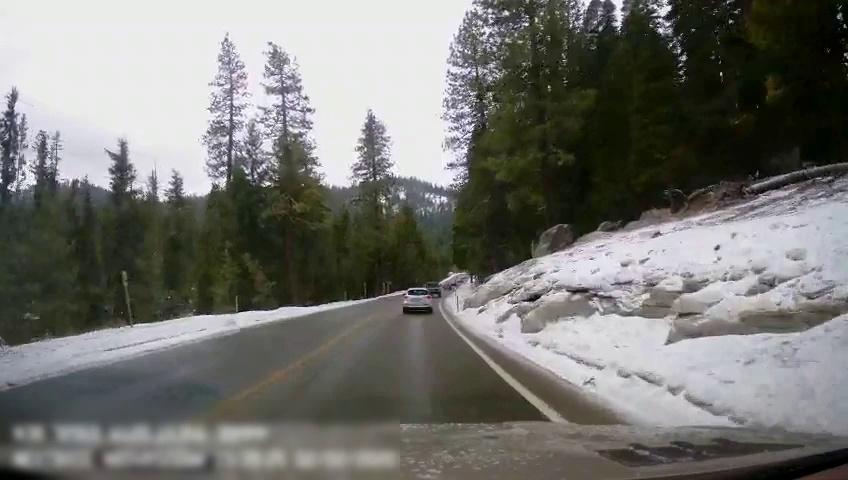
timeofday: Day
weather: Snowy
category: Drivable Space
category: Vehicles | Truck
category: Vehicles | SUV
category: Lanes | Current Lane
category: Lanes | Opposite Lane
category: Lanes | Current Lane
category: Lanes | Opposite Lane